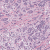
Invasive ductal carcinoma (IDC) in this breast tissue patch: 1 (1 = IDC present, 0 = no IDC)